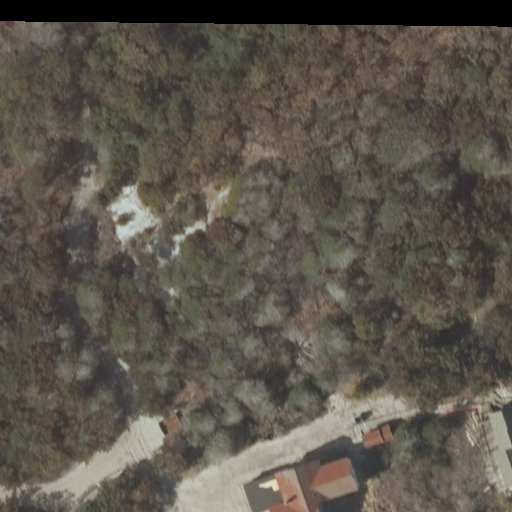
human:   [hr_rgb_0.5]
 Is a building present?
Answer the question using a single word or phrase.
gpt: yes

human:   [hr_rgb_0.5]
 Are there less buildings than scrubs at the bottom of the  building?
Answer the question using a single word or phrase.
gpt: no

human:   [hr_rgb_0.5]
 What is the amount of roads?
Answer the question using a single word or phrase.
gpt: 1

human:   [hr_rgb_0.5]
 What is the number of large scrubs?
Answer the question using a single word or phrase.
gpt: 1

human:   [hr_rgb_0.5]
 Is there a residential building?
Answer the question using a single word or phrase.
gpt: yes

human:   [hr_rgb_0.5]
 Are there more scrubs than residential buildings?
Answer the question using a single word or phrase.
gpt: no

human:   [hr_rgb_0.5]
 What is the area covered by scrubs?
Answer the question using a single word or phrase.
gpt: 10576m2

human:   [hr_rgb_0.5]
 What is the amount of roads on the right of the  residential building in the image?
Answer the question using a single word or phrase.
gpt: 0

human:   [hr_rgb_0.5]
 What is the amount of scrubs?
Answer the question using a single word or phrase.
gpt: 1

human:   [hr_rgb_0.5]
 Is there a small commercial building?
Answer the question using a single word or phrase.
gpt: no

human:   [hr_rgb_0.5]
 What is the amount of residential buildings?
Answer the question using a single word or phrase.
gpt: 1

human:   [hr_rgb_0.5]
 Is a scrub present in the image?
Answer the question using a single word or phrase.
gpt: yes

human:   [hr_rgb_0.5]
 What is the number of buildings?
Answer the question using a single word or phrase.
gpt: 1

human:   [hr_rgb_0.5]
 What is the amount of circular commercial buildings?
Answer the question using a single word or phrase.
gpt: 0

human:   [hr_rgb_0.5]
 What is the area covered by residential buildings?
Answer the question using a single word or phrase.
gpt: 107m2

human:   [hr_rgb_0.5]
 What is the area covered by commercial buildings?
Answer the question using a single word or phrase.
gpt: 0m2

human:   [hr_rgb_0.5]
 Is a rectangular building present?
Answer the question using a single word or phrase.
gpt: yes

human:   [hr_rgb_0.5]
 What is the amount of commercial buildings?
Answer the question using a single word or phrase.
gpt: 0

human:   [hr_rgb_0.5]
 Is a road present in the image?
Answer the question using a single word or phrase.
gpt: yes

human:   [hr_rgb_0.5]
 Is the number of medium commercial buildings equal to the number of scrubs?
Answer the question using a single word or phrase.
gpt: no

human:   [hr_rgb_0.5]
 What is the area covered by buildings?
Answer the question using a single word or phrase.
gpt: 107m2

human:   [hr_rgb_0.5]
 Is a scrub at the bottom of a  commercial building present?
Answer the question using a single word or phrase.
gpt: no

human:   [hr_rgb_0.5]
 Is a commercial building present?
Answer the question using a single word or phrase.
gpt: no

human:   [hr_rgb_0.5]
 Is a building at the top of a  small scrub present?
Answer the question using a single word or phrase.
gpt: no

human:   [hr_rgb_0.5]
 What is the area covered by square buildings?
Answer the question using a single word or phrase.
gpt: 0m2

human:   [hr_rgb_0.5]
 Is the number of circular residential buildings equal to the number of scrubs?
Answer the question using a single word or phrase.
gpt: no

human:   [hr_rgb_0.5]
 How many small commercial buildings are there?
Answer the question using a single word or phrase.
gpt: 0

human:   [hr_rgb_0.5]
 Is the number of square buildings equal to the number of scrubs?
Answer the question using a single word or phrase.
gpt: no

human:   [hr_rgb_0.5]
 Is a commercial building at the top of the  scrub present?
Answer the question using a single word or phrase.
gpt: no

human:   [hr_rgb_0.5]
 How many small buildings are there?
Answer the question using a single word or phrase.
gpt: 0

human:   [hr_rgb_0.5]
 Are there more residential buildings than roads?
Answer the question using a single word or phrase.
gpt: no

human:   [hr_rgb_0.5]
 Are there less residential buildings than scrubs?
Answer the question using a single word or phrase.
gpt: no

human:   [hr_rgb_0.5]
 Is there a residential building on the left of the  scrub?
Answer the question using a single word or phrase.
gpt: no

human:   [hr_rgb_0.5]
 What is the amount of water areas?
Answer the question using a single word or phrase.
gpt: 0

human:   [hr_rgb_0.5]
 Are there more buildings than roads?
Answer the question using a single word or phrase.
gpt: no

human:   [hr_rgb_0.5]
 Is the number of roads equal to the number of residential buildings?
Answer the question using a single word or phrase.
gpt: yes

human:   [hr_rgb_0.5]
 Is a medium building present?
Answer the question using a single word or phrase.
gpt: yes

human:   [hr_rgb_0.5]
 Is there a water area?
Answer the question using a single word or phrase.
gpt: no

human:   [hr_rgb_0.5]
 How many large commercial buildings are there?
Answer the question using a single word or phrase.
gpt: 0

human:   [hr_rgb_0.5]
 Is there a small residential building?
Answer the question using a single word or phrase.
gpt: no

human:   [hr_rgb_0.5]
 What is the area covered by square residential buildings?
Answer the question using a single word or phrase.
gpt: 0m2

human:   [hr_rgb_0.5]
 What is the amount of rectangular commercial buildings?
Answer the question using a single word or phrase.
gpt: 0

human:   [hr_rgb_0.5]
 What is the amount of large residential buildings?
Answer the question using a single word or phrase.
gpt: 0

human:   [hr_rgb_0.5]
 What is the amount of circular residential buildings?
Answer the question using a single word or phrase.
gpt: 0

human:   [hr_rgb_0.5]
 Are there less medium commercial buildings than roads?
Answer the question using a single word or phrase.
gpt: yes

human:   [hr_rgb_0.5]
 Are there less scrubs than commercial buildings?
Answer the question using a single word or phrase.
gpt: no

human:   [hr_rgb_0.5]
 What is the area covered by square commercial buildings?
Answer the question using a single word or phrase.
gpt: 0m2

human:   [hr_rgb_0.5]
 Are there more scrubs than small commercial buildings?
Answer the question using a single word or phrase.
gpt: yes

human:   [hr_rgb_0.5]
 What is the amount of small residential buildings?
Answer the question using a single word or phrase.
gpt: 0

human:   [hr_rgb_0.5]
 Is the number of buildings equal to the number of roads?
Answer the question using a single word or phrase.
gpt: yes

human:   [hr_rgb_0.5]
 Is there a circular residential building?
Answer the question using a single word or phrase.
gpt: no

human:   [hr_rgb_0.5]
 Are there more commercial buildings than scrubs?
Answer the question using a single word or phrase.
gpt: no

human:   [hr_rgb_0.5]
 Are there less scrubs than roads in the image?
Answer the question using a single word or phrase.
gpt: no

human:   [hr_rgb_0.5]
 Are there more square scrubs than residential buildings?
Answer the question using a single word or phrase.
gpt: no

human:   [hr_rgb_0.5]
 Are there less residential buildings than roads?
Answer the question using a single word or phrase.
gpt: no

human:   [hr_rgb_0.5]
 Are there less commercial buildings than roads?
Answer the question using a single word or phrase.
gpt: yes

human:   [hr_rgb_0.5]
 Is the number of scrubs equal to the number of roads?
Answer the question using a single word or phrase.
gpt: yes

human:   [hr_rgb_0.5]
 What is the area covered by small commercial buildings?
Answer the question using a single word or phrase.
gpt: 0m2

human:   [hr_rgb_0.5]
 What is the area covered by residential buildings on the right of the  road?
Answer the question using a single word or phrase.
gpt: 107m2

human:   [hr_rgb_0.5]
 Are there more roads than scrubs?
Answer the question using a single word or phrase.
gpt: no

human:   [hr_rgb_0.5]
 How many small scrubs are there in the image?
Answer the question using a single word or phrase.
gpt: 0

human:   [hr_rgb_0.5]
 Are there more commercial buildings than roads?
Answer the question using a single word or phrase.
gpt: no

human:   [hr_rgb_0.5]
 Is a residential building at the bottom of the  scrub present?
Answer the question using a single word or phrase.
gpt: yes

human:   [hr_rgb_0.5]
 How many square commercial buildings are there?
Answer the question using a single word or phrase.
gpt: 0